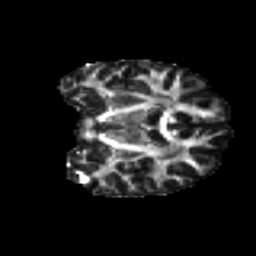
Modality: FA
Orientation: coronal
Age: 42
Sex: female
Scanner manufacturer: ge
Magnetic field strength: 3 T
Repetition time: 7.8 s
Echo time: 0.0606 s